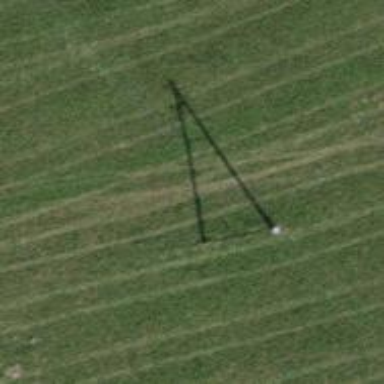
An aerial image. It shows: Power pole.